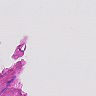
Metastatic tissue present: no